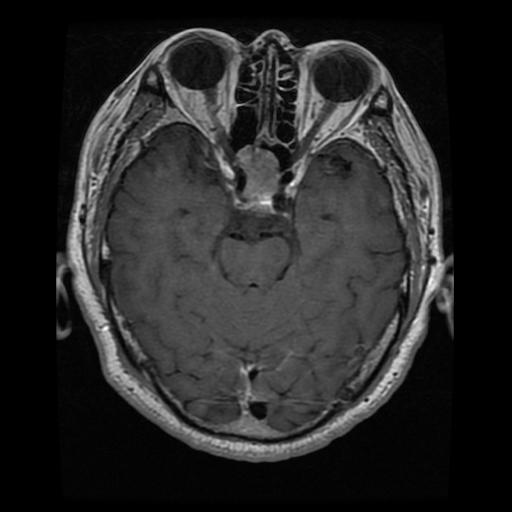
Label: pituitary